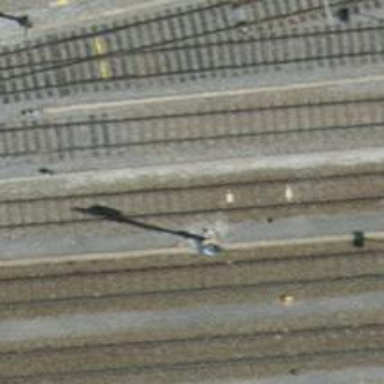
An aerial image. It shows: Railway signal.